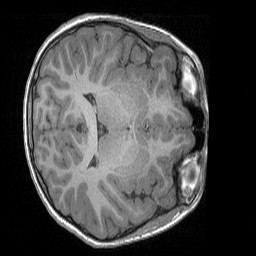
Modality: T1w
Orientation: axial
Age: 8
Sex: male
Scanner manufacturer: siemens
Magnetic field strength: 3 T
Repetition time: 1.65 s
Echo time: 0.00203 s